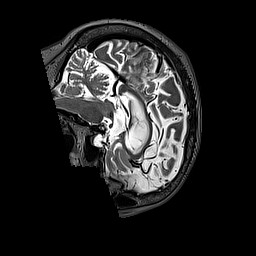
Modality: T2w
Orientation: sagittal
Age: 63
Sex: female
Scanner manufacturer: siemens
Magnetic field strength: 3 T
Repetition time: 3.2 s
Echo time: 0.567 s